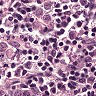
Metastatic tissue present: yes